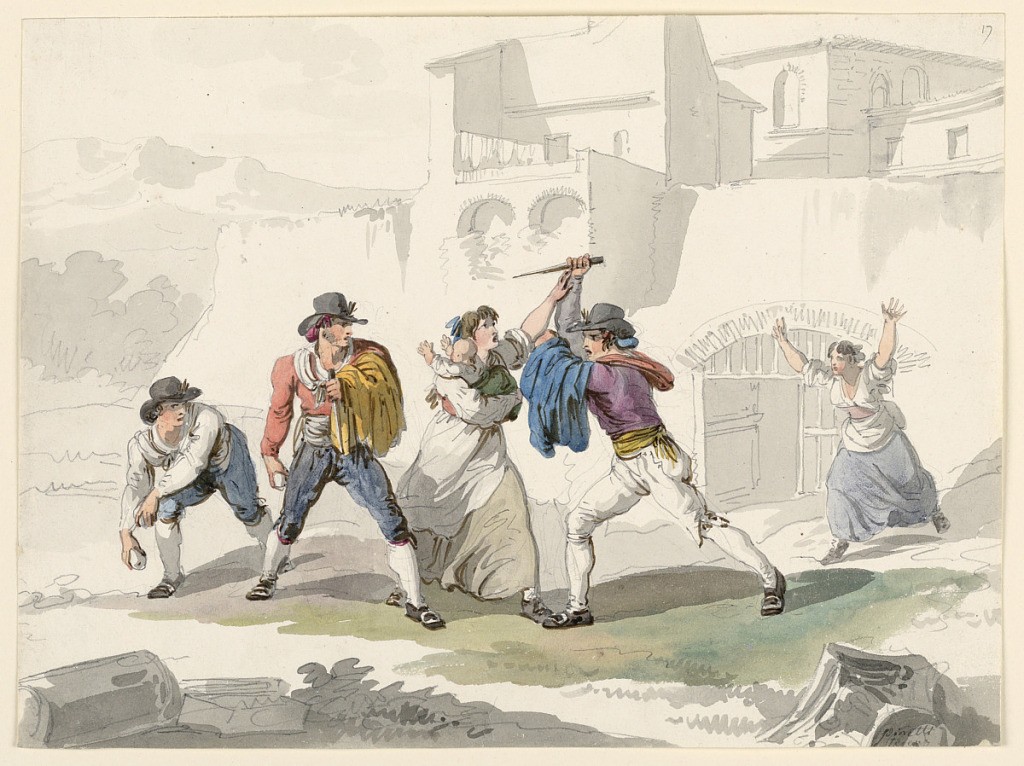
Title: A Domestic Dispute in Tivoli
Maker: Bartolomeo Pinelli, Italian, 1781–1835
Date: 1807–08
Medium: Pen and gray ink with watercolor and black chalk on off-white wove paper
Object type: Drawing
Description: Vignette of four figures struggling with a dagger, one of which is a woman with a baby slung across her chest. Another woman rushes into the scene from a doorway behind them set in a rustic building.